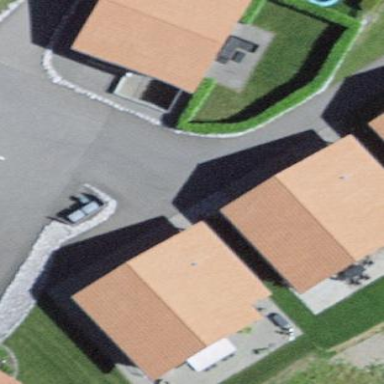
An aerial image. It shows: Residential building.